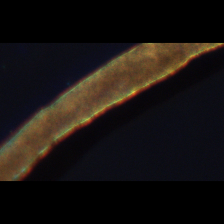
Taxon: Unknown_detritus
Group: Unknown